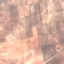
Land use / land cover: PermanentCrop